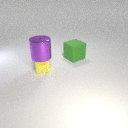
small yellow rubber cube below large purple metal cylinder